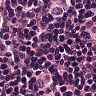
Metastatic tissue present: yes